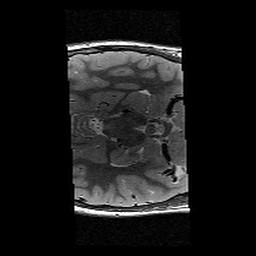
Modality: T2w
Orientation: axial
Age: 12
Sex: female
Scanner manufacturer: siemens
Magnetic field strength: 3 T
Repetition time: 9.23 s
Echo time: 0.067 s